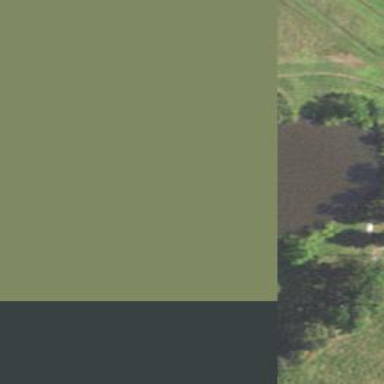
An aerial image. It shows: Pond with natural water.